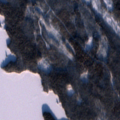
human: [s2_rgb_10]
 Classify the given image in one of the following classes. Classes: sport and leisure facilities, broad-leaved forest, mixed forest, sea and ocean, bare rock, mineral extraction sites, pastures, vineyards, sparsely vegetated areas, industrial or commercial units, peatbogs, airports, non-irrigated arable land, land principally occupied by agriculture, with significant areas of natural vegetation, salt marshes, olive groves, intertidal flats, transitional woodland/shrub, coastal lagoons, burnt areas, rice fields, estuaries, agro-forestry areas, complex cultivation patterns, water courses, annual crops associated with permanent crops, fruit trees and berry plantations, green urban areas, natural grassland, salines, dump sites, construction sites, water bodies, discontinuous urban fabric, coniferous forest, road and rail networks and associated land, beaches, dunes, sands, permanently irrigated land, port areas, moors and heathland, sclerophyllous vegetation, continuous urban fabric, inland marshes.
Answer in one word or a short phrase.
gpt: coniferous forest, water bodies